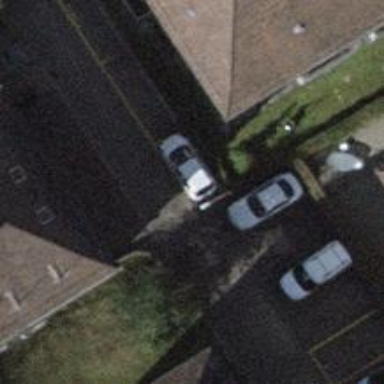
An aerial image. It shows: Parking lane for vehicles.